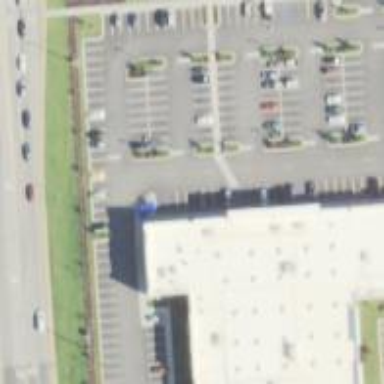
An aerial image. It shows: Supermarket.